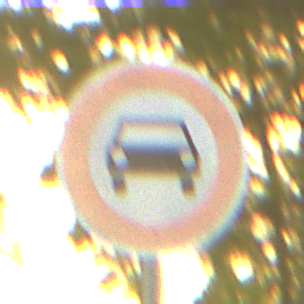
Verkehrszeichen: VerbotKraftwagen
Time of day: SunriseSunset
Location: Outdoor (RoadRail)
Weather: Clear
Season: NotSpecified
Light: Natural